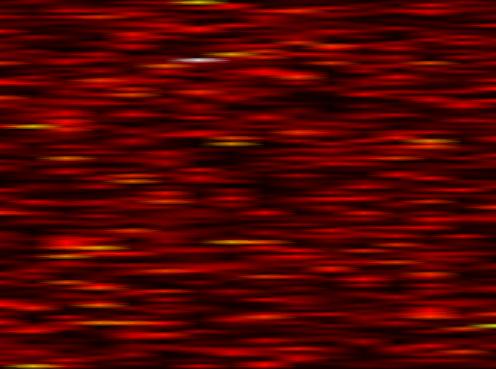
Label: OFDM